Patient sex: F
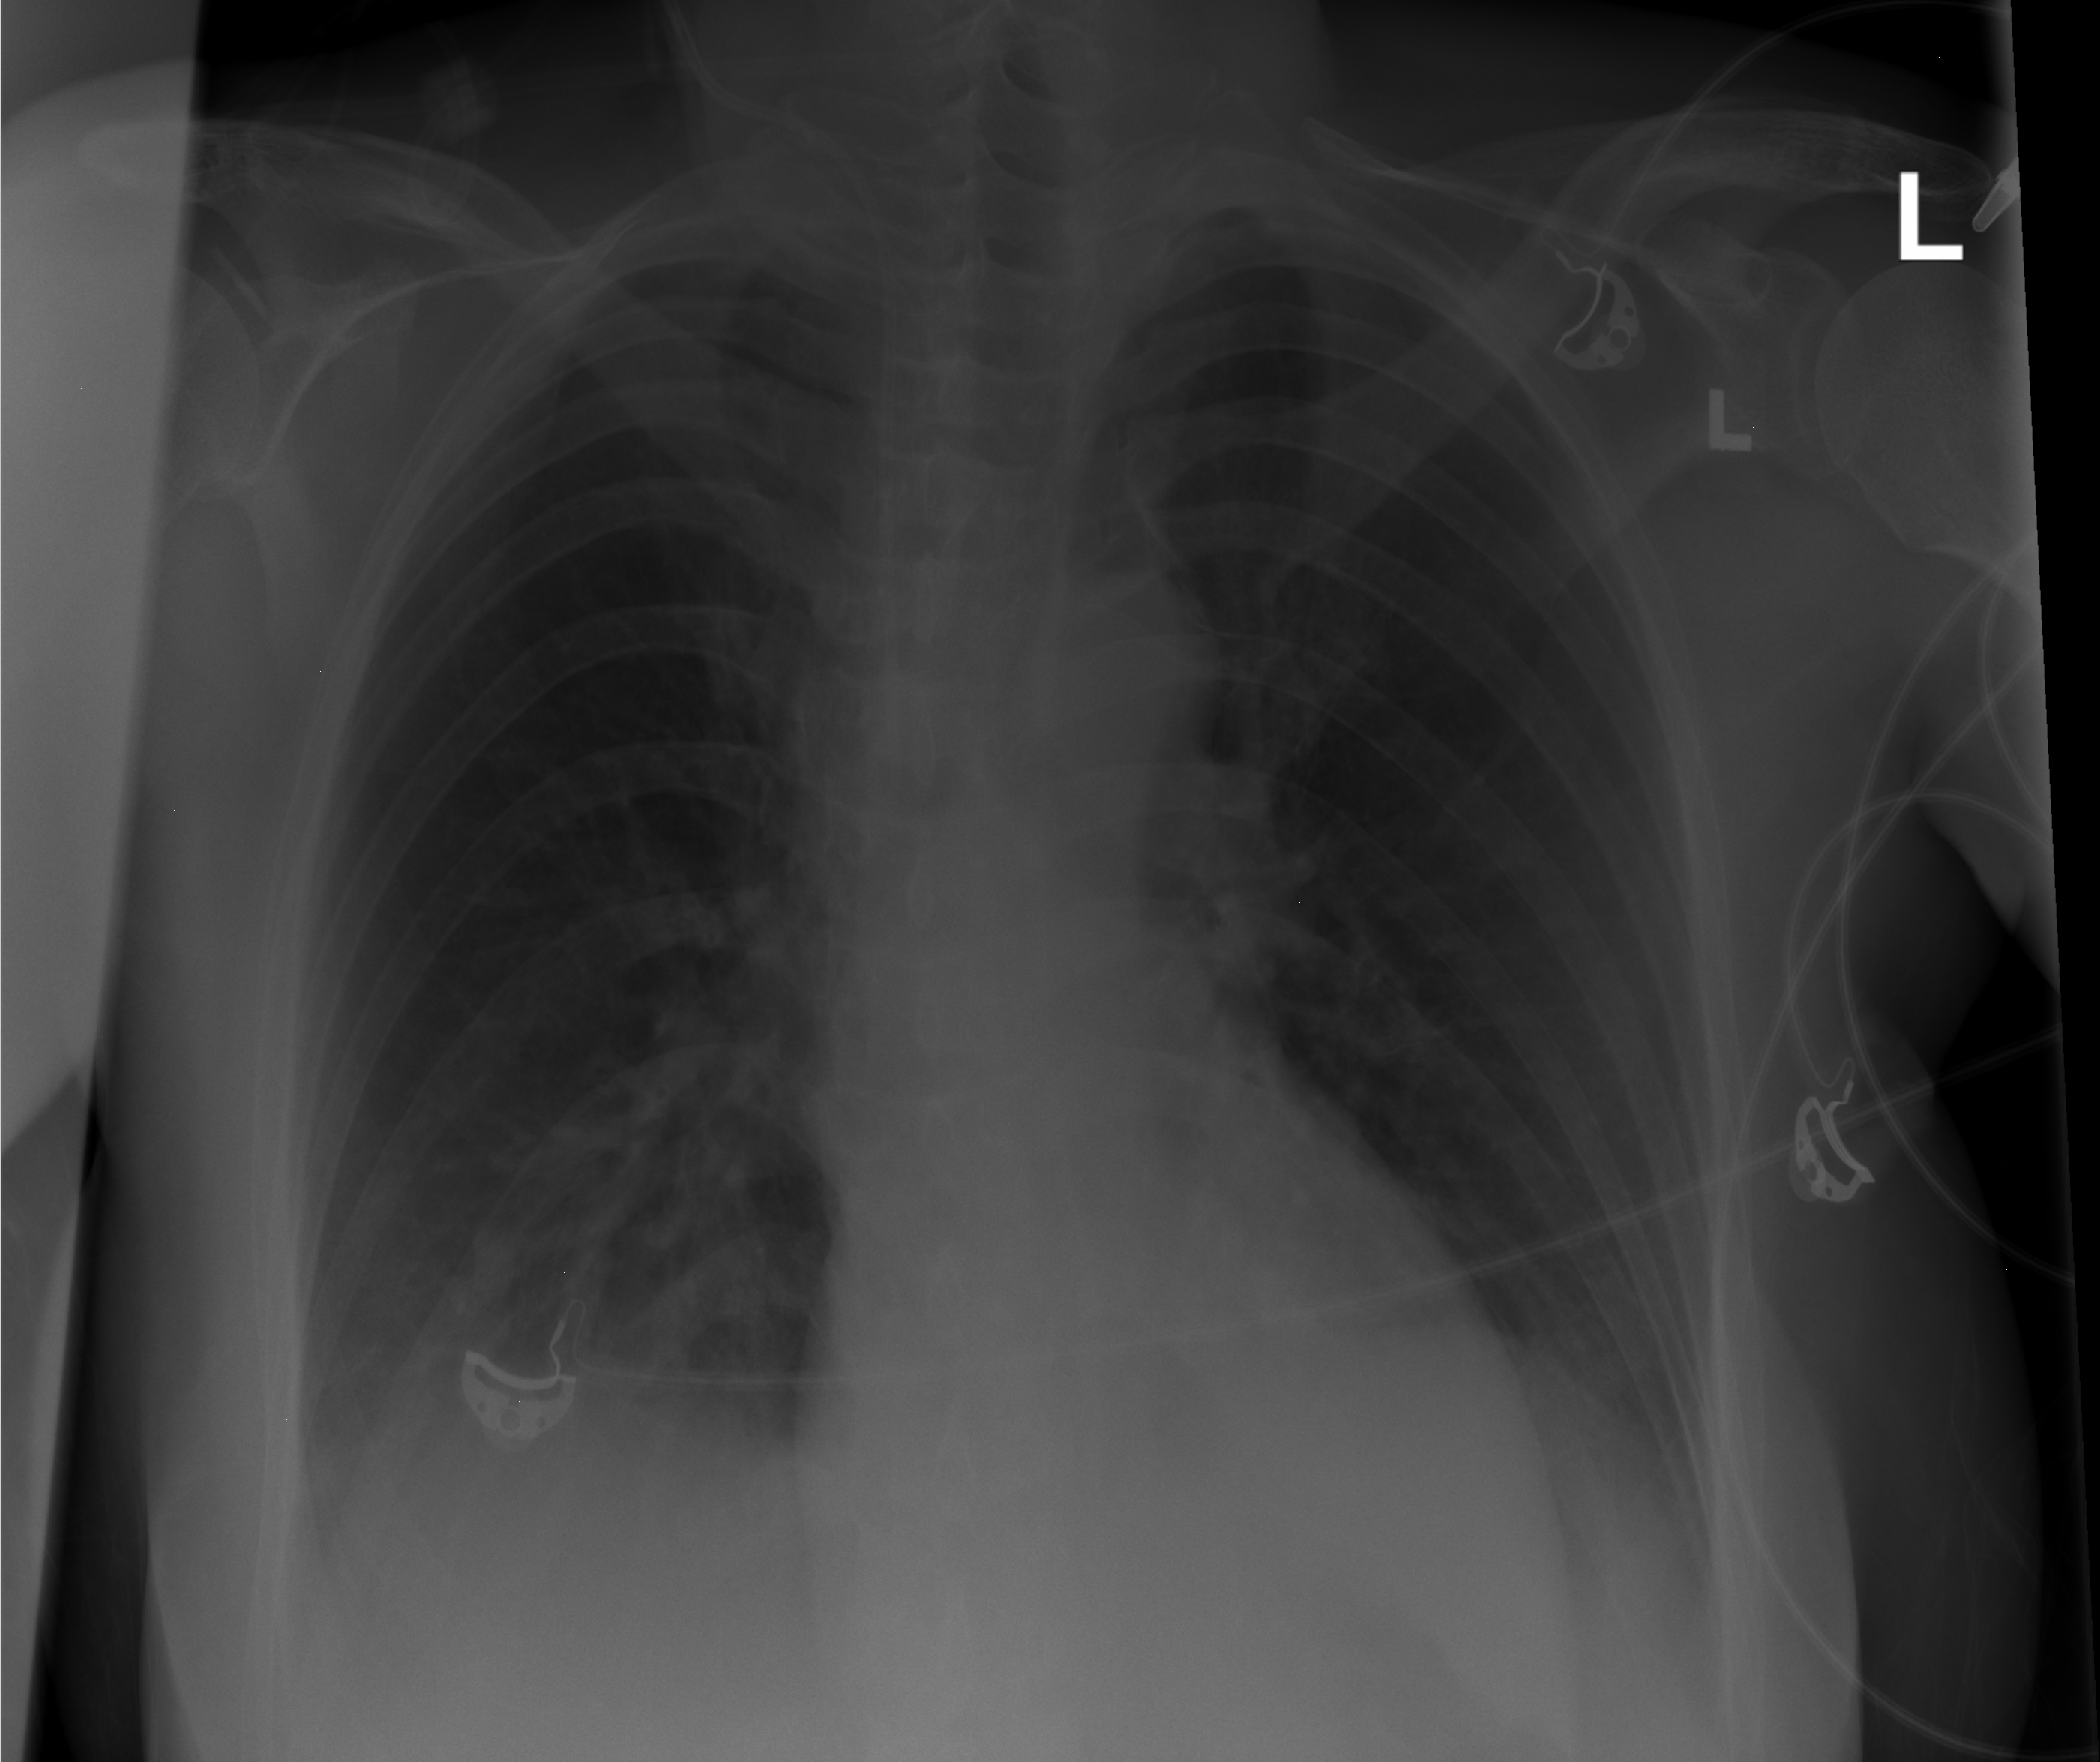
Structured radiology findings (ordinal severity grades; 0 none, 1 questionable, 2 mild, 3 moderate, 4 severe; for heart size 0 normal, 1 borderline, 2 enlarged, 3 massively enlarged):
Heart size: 1
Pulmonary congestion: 1
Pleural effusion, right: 1
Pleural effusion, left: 1
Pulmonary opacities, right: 0
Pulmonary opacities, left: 0
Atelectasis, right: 1
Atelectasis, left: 0